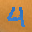
Label: 4